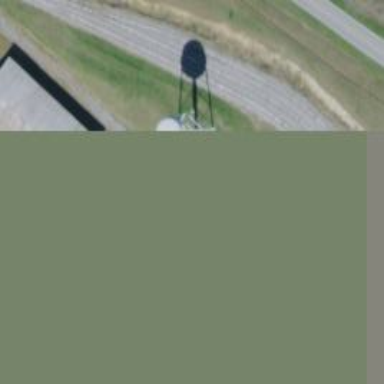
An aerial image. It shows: Water tower that is man-made.